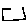
Label: square